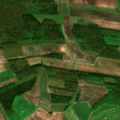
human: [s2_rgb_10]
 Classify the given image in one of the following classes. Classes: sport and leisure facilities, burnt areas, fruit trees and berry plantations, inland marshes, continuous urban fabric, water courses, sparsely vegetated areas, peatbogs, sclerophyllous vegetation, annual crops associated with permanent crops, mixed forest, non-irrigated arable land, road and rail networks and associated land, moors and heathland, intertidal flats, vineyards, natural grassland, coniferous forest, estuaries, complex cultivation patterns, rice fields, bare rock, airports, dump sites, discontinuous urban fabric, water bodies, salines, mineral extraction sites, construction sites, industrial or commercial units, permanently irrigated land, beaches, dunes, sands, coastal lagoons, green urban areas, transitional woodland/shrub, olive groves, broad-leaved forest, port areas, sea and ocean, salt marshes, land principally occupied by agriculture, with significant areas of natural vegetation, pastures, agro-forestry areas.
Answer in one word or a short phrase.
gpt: non-irrigated arable land, coniferous forest, mixed forest